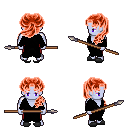
a pixel art fantasy rpg character, male body template, dark elf, purple skin, black robe, red pants, red princess hairstyle, gray slippers, spear, four views (front, back, left, right), 2x2 character sprite sheet, small pixel art, hard edges, no anti-aliasing